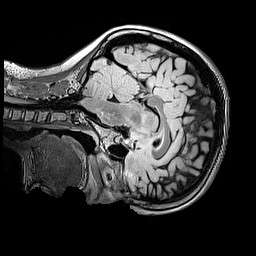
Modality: FLAIR
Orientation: sagittal
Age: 10
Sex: female
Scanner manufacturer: siemens
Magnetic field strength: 3 T
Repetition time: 5 s
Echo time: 0.388 s